Field crop: maize
Growth stage: 2
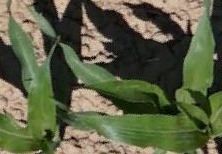
Species: maize